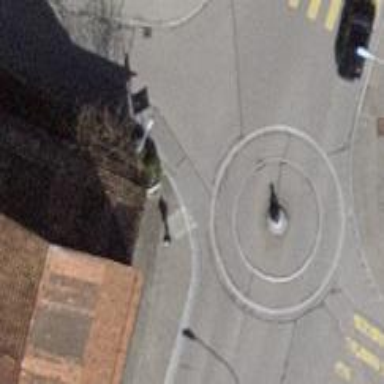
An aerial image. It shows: Rosette traffic calming feature.